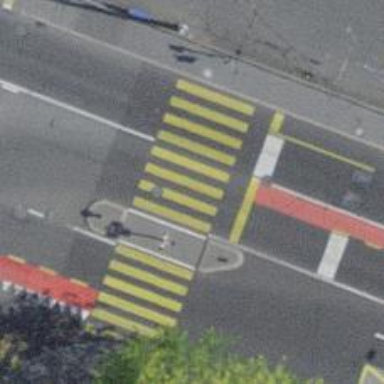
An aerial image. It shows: Crossing with traffic signals and zebra markings on the road. There is pedestrian island at the crossing.